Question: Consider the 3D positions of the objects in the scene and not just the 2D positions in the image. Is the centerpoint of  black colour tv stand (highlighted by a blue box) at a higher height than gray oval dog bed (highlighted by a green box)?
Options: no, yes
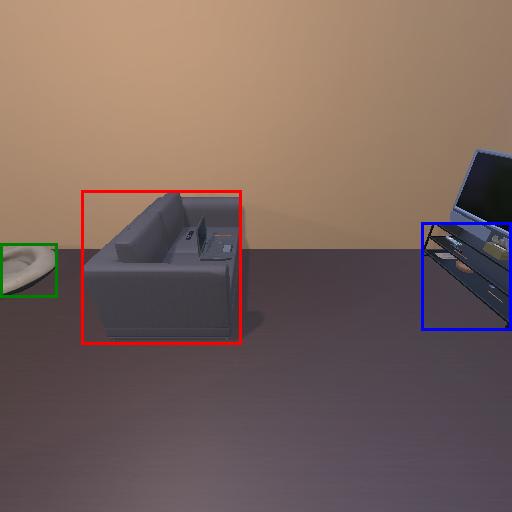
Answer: no